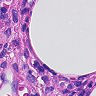
Metastatic tissue present: no